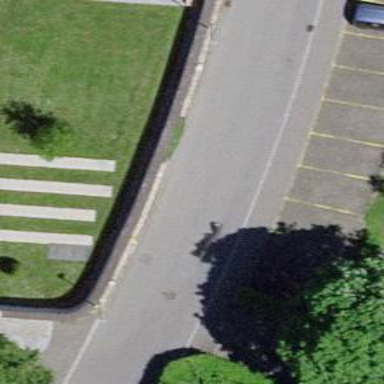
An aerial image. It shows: Bump for traffic calming.